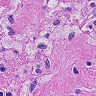
Metastatic tissue present: yes